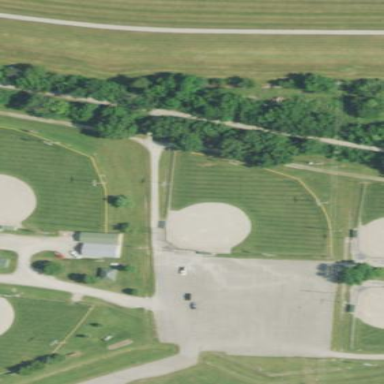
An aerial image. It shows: Baseball pitch for leisure land activities.